Question: I've got a Youtube video embedded on my webpage and there's a link below the video which brings up a JavaScript lightbox.
When the lightbox appears, it appears over the lightbox.
Any idea why this is?
The iframe has wmode="transparent" in the parameters which I thought would solve the issue.

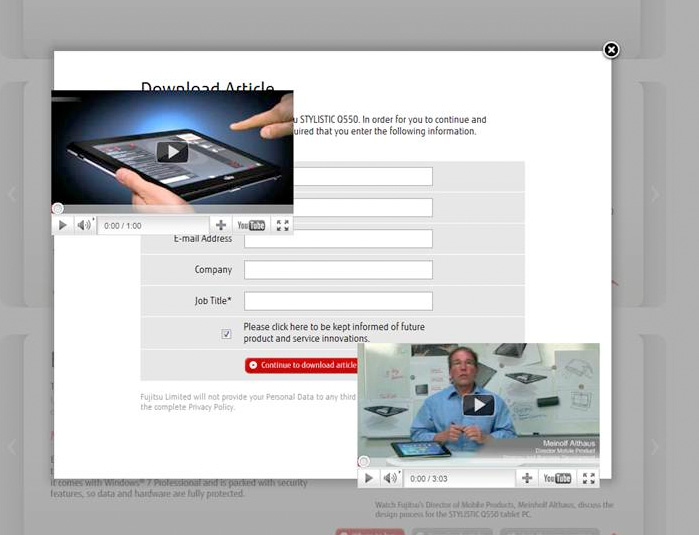
Answer: Did you try and add 'wmode="transparent"' to the embed and not just the iframe?